Interaction volume radius: 5 \u00c5
Interaction volume height: 10 \u00c5
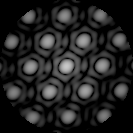
Disorder parameter: 0.05987